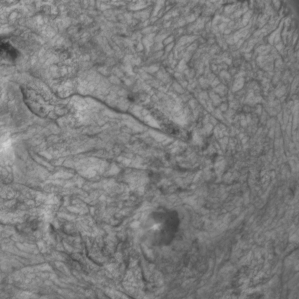
Label: non_frost